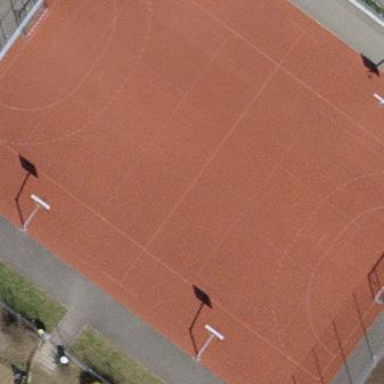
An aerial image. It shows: Tartan basketball court in leisure land pitch.